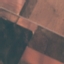
Land use / land cover: AnnualCrop